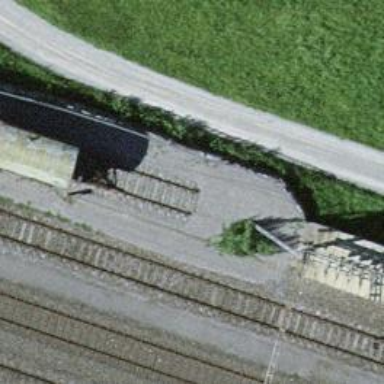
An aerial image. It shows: Railway buffer stop.